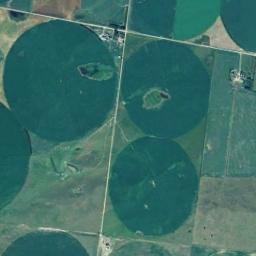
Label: circular_farmland